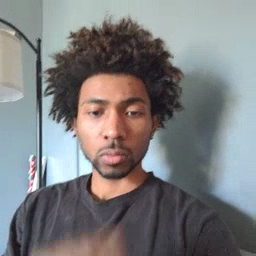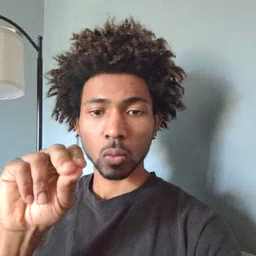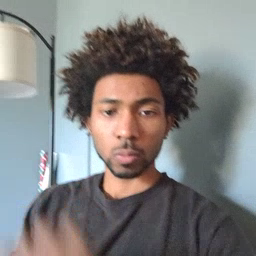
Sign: no